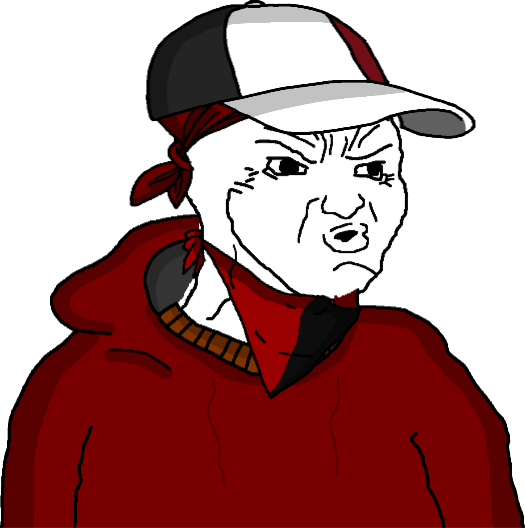
Label: 5_Hooker